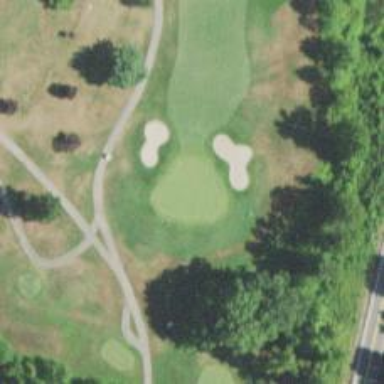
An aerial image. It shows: View of golf hole.